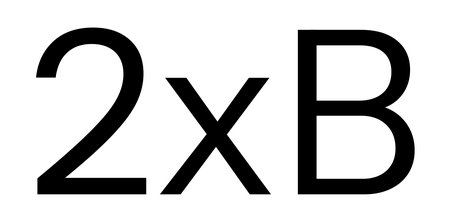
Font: InstrumentSans_Regular